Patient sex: M
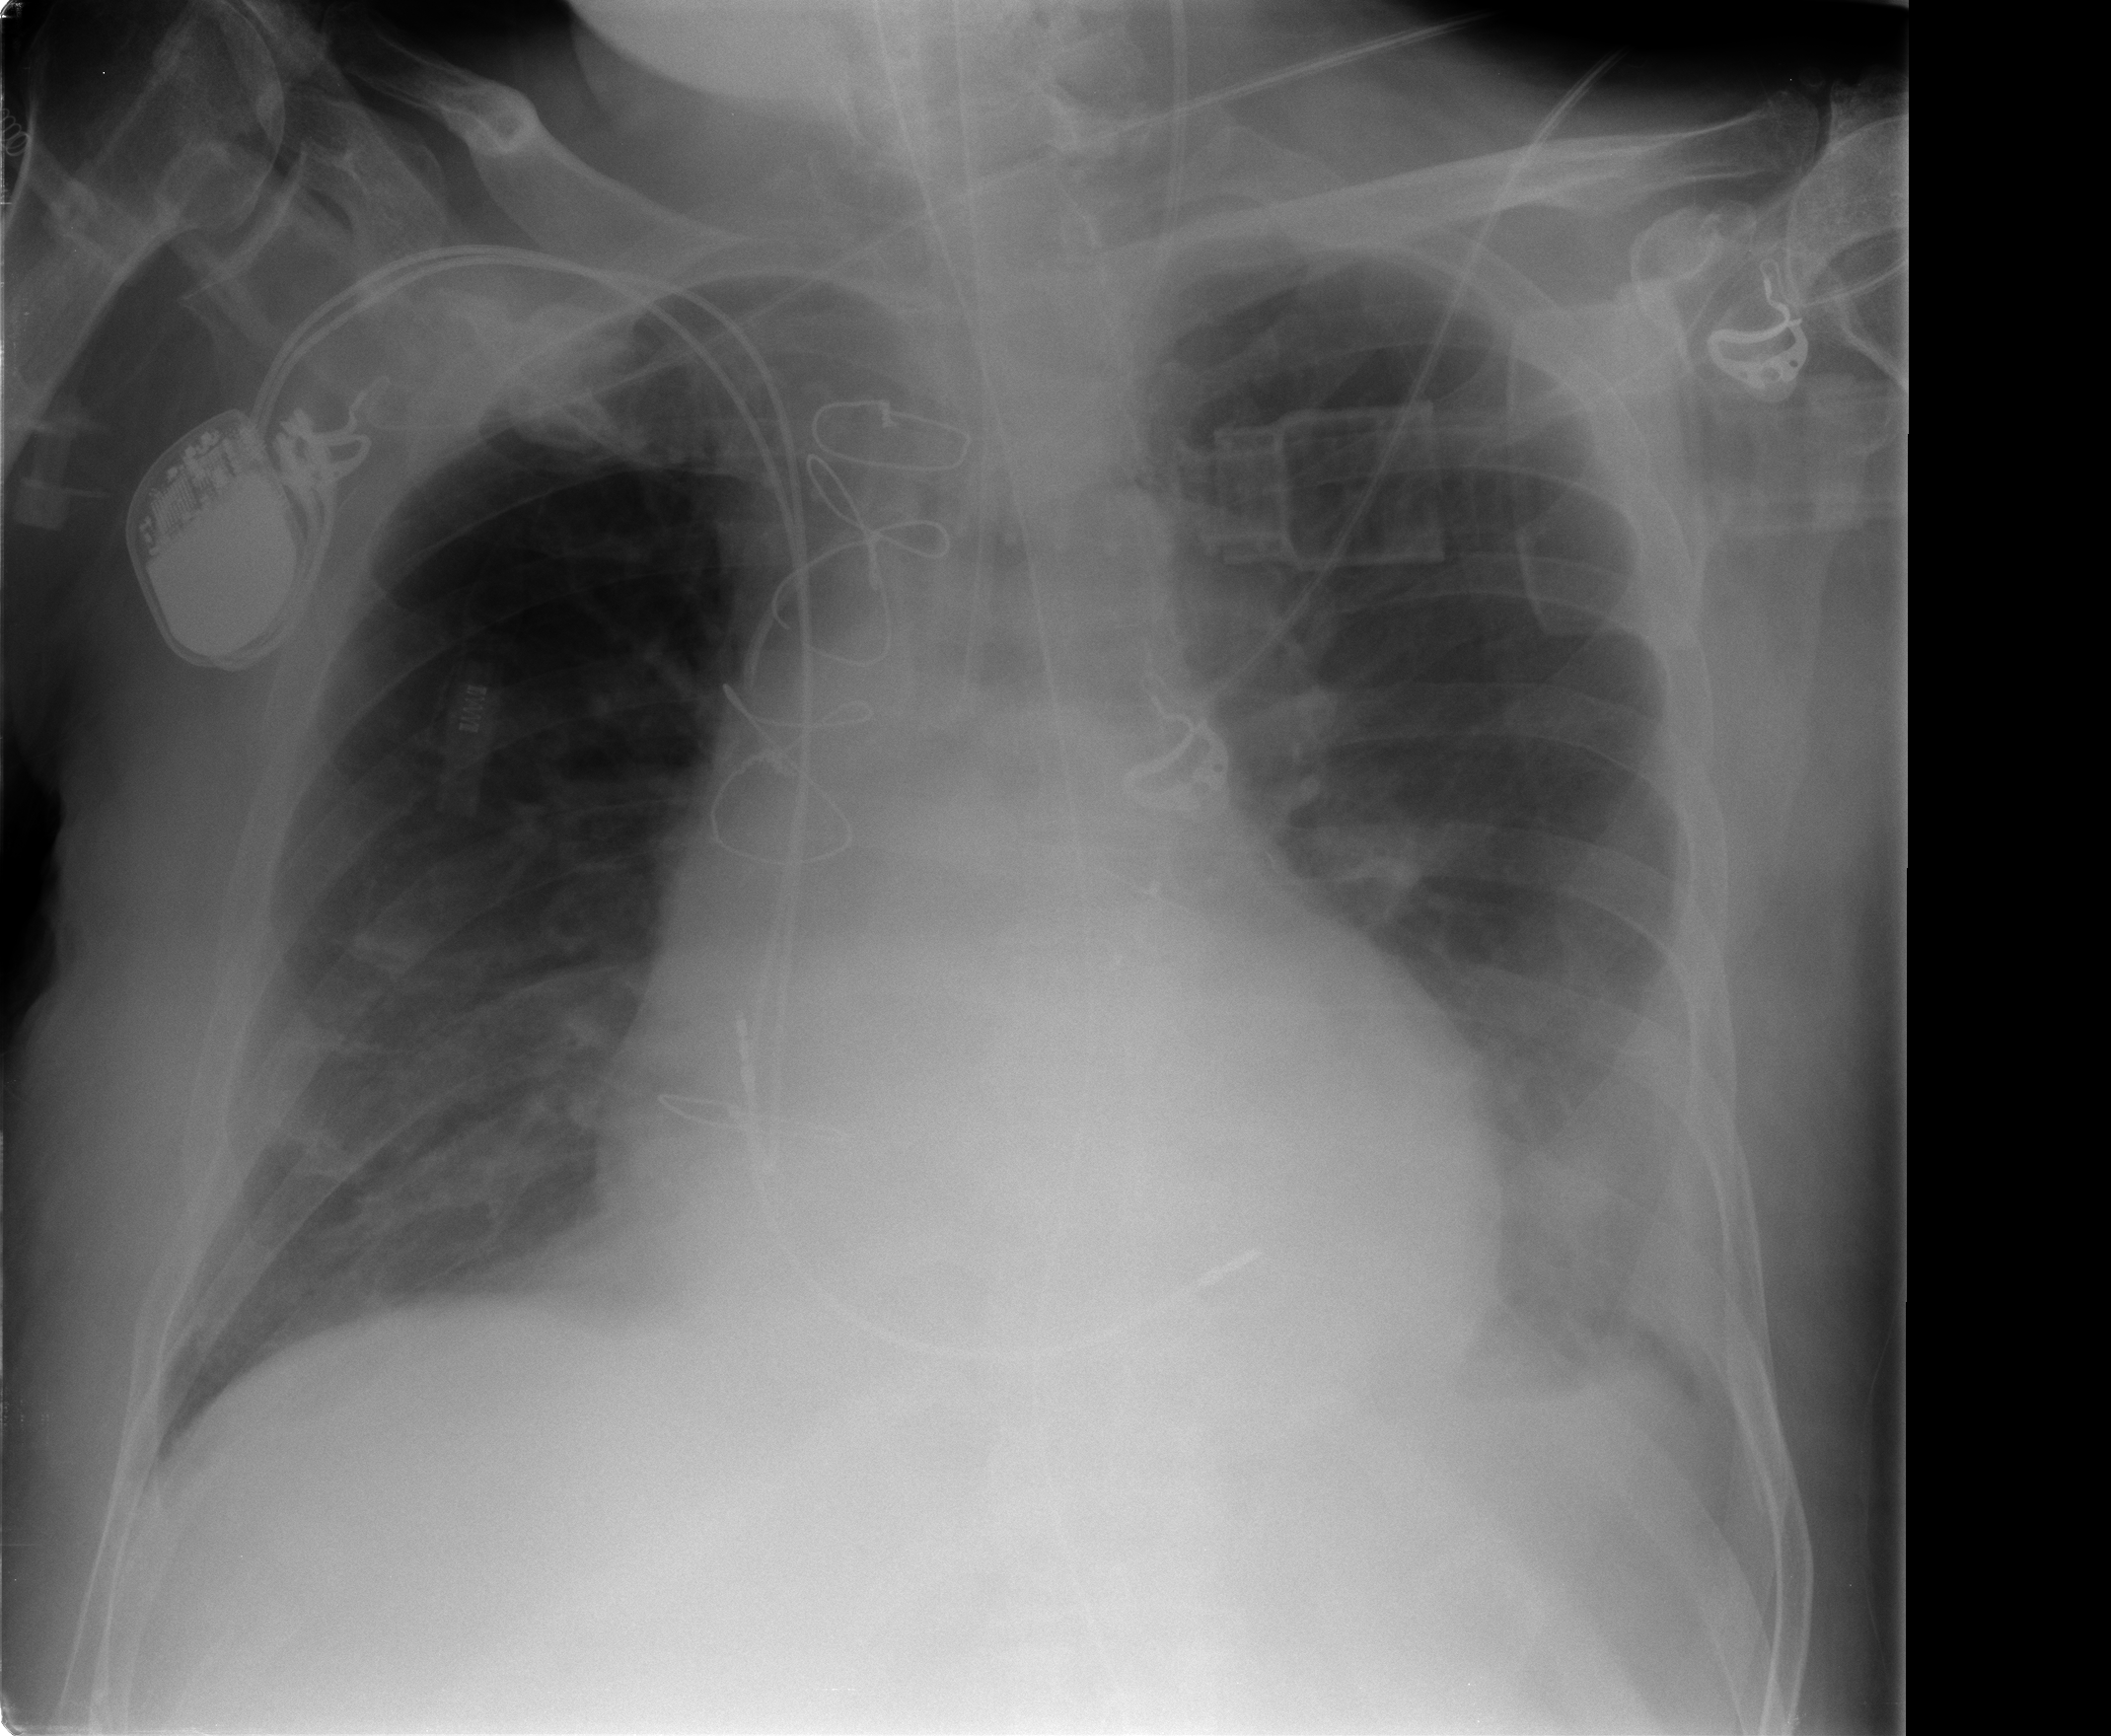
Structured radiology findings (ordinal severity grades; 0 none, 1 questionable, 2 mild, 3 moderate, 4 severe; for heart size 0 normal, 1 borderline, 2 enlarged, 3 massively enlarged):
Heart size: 1
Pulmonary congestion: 0
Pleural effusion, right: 0
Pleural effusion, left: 2
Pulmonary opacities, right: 0
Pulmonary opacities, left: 0
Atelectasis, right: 0
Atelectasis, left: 2